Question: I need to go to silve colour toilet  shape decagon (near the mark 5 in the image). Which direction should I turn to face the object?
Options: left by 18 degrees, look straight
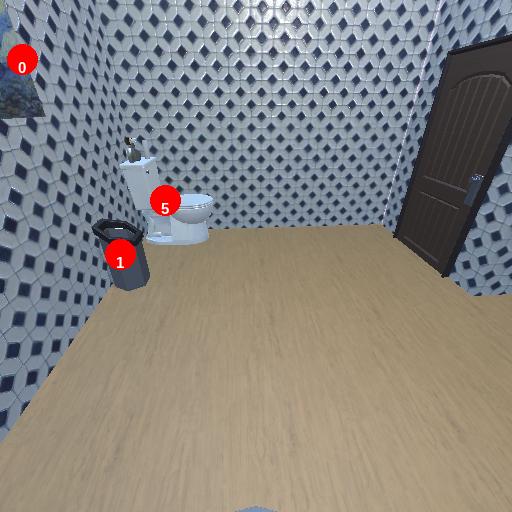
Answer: left by 18 degrees